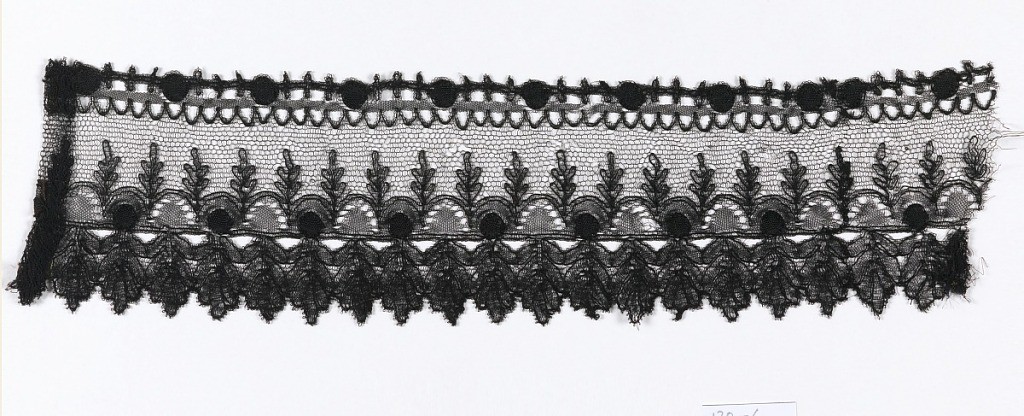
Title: Handkerchief
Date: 19th century
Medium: linen Technique: needle lace
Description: Handkerchief with a linen center and trimmed with Point de Gaze needle lace. Pattern shows medallions and floral elements.